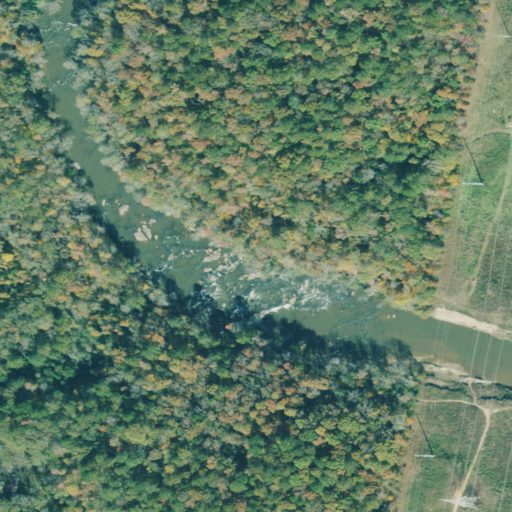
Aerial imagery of bar in Georgia named Albert Shoals containing deciduous forest, open water, mixed forest, evergreen forest, pasture, shrub, grassland, open development, woody wetlands, and herbaceous wetlands